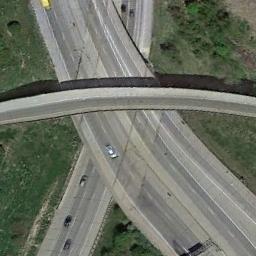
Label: overpass